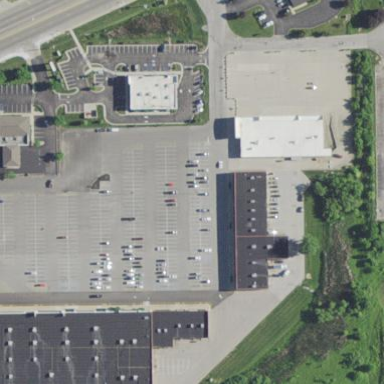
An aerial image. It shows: Commercial area.